Question: When using pandas' 'resample' function on a DataFrame in order to convert tick data to OHLCV, a resampling error is encountered.
How should we solve the error?

'''
# Resample data into 30min bins
bars = data.Price.resample('30min', how='ohlc')
volumes = data.Volume.resample('30min', how='sum')
'''
This gives the error:
'''
TypeError: Only valid with DatetimeIndex, TimedeltaIndex or PeriodIndex, but got an instance of 'Int64Index'
'''
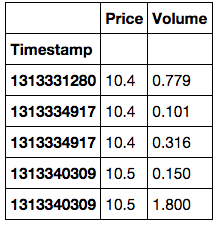
Answer: Convert the integer timestamps in the index to a DatetimeIndex:
'''
data.index = pd.to_datetime(data.index, unit='s')
'''
This interprets the integers as seconds since the Epoch.
---
For example, given
'''
data = pd.DataFrame(
{'Timestamp':[<PHONE>, <PHONE>, <PHONE>, <PHONE>, <PHONE>],
'Price': [10.4]*3 + [10.5]*2, 'Volume': [0.779, 0.101, 0.316, 0.150, 1.8]})
data = data.set_index(['Timestamp'])
# Price Volume
# Timestamp
# <PHONE> 10.4 0.779
# <PHONE> 10.4 0.101
# <PHONE> 10.4 0.316
# <PHONE> 10.5 0.150
# <PHONE> 10.5 1.800
data.index = pd.to_datetime(data.index, unit='s')
'''
yields
'''
Price Volume
2011-08-14 14:14:40 10.4 0.779
2011-08-14 15:15:17 10.4 0.101
2011-08-14 15:15:17 10.4 0.316
2011-08-14 16:45:09 10.5 0.150
2011-08-14 16:45:09 10.5 1.800
'''
Then
'''
ticks = data.ix[:, ['Price', 'Volume']]
bars = ticks.Price.resample('30min').ohlc()
volumes = ticks.Volume.resample('30min').sum()
'''
can be computed:
'''
In [368]: bars
Out[368]:
open high low close
2011-08-14 14:00:00 10.4 10.4 10.4 10.4
2011-08-14 14:30:00 NaN NaN NaN NaN
2011-08-14 15:00:00 10.4 10.4 10.4 10.4
2011-08-14 15:30:00 NaN NaN NaN NaN
2011-08-14 16:00:00 NaN NaN NaN NaN
2011-08-14 16:30:00 10.5 10.5 10.5 10.5
In [369]: volumes
Out[369]:
2011-08-14 14:00:00 0.779
2011-08-14 14:30:00 NaN
2011-08-14 15:00:00 0.417
2011-08-14 15:30:00 NaN
2011-08-14 16:00:00 NaN
2011-08-14 16:30:00 1.950
Freq: 30T, Name: Volume, dtype: float64
'''